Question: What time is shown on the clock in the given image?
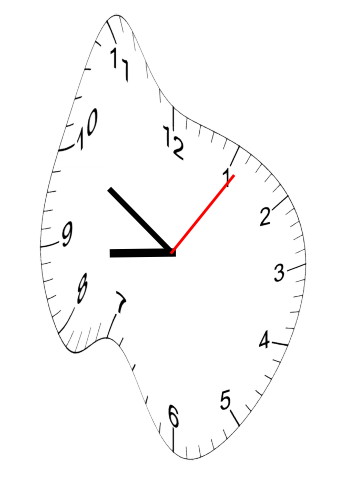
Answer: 08:50:06